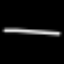
Label: line